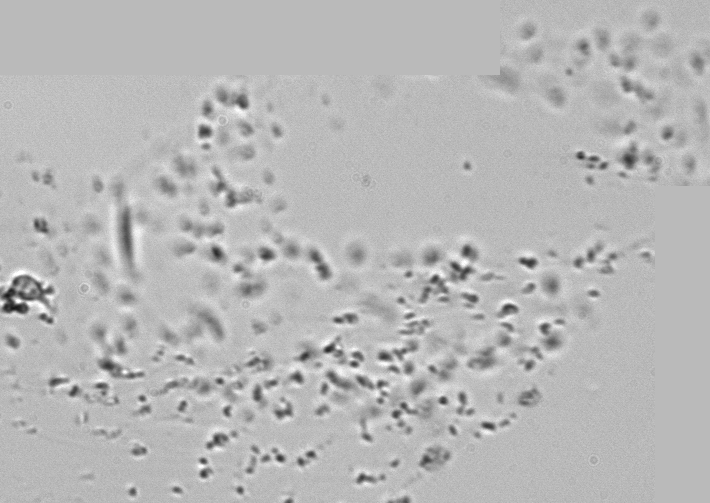
Label: Phaeocystis